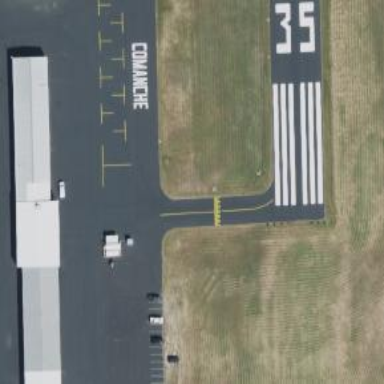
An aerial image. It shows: Image of taxiway at airport.